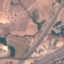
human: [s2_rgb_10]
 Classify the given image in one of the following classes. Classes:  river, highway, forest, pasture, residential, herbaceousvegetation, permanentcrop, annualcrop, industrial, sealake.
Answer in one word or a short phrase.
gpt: Highway